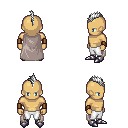
a pixel art fantasy rpg character, male body template, human, tanned skin, gray cape, white pants, white mohawk hairstyle, leather bracers, metal boots, four views (front, back, left, right), 2x2 character sprite sheet, small pixel art, hard edges, no anti-aliasing